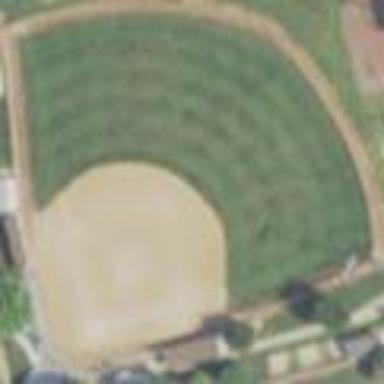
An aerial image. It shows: Softball pitch for leisure land activities.